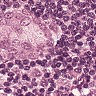
Metastatic tissue present: yes